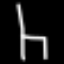
Label: chair